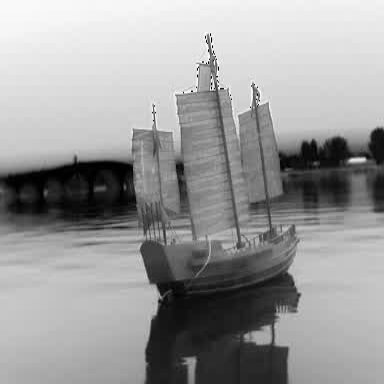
There is a sailboat in the infrared image.